Interaction volume radius: 5 \u00c5
Interaction volume height: 10 \u00c5
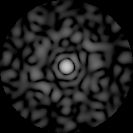
Disorder parameter: 0.869